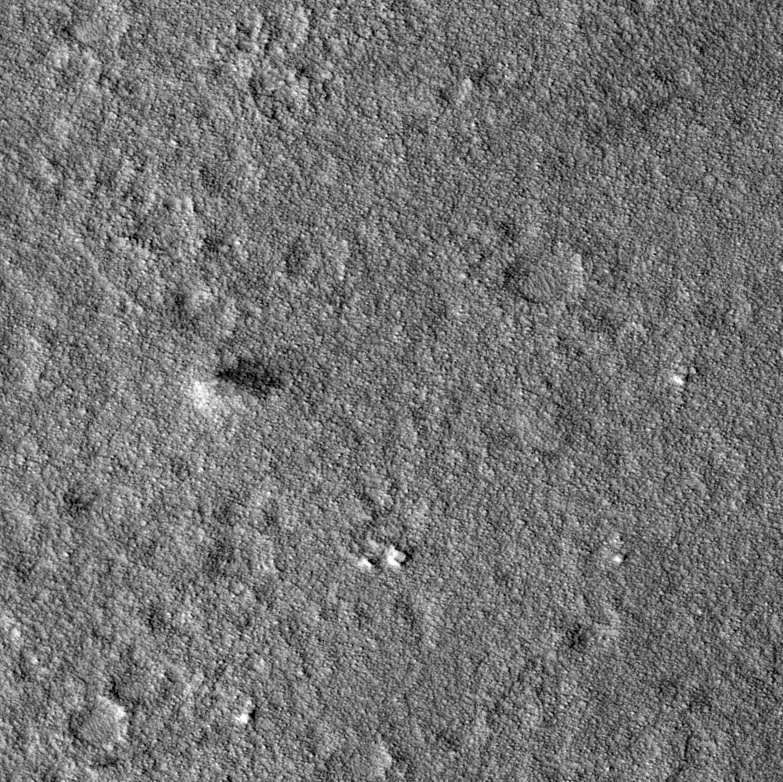
Label: dustdevil